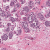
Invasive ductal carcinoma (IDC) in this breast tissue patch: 0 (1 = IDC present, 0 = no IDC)